Question: I researched net, but I haven't found a solution yet and I am still grappling with the following problem:
In vba UserForm I have two command buttons:
- -
When I press 'Run Operation' button I cannot press neither 'Cancel' nor 'x' to stop the running operation and I have to wait until the operation finishes, thus the userform is freezed for around 30 minutes.

Code looks more or less like this:
'''
private Sub Cancel_Click()
Cancel = True
End Sub
private Sub RunOperation_Click()
RunOperation.Enabled = False
Call Macro()
End Sub
private Sub Macro()
For i = 1 to 100
'do stuff here
If Cancel = True Then
RunOperation.Enabled = True
Exit Sub
Exit If
Next i
End Sub
'''
What's more both buttons have TakeFocusOnClick set to False.
I'd be grateful for any ideas.
Thanks in advance !
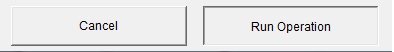
Answer: The <URL> method is your friend here.
What's happening is that since VBA is single-threaded (i.e. only one macro can be running at a time) it's not possible for events (in your case 'Cancel_Click()') to trigger. The DoEvents method essentially pauses the code wherever it appears to see if any other events have been triggered and resolves them before code execution is resumed.
Try this, it should work:
'''
Private Sub Macro()
For i = 1 To 100
'do stuff here
DoEvents '<~~ Insert this line here
If Cancel = True Then
RunOperation.Enabled = True
Exit Sub
End If
Next i
End Sub
'''